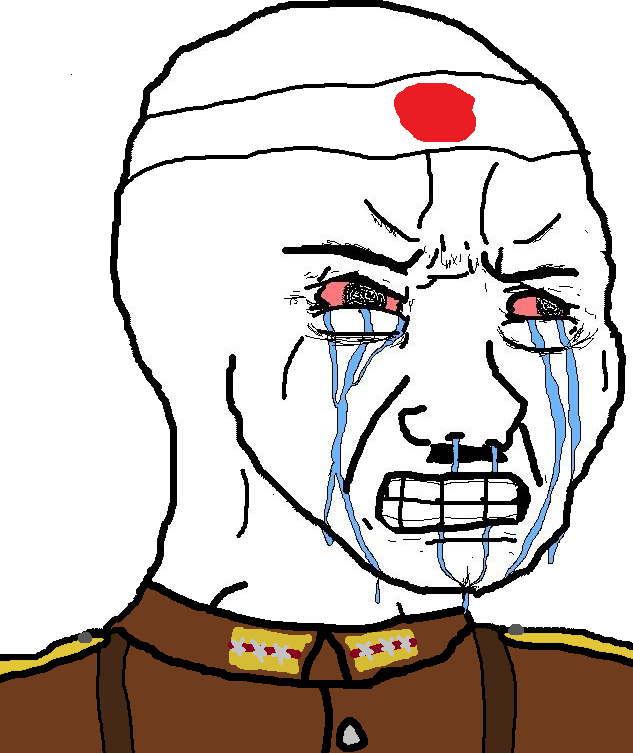
Label: 5_Crying_Wojak